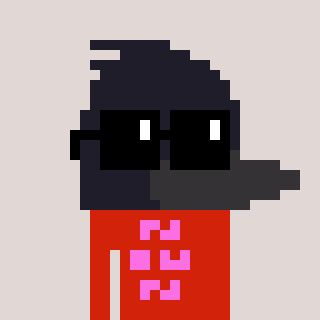
a pixel art character with square black sunglasses, a raven-shaped head and a red-colored body on a warm background